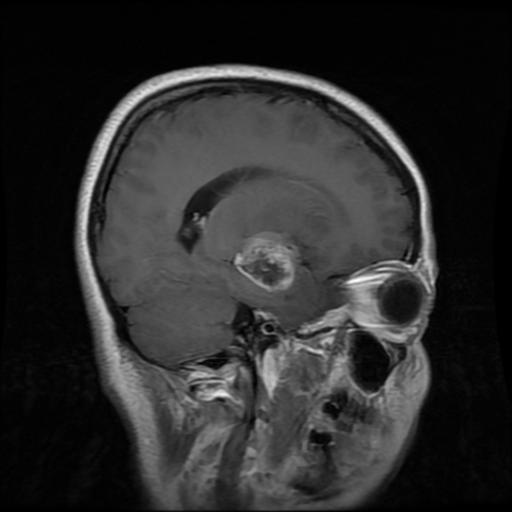
Label: glioma